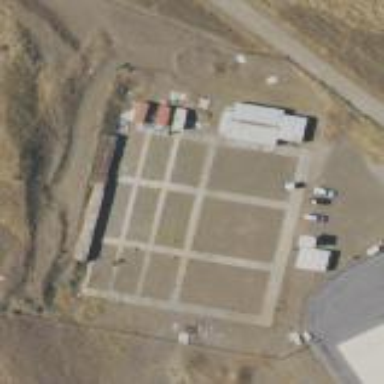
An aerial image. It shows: Shooting range on leisure land pitch.